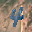
Label: 4